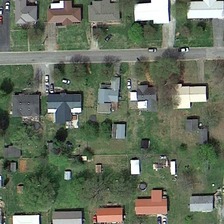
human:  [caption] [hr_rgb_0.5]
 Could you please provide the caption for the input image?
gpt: some buildings and green trees are in a medium residential area .

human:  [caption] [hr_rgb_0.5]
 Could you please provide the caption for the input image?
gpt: some buildings and green trees are in a medium residential area .

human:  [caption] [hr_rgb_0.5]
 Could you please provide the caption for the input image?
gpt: some buildings and green trees are in a medium residential area .

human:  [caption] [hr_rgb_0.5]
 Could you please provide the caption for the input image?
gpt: some buildings and green trees are in a medium residential area .

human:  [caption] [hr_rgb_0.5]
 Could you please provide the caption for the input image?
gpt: some buildings and green trees are in a medium residential area .